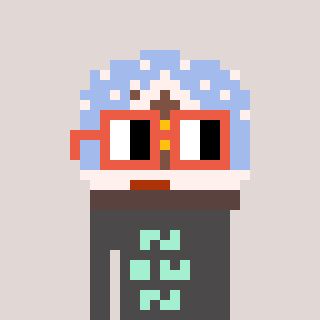
a pixel art character with square orange glasses, a snow globe-shaped head and a grayscale-colored body on a warm background